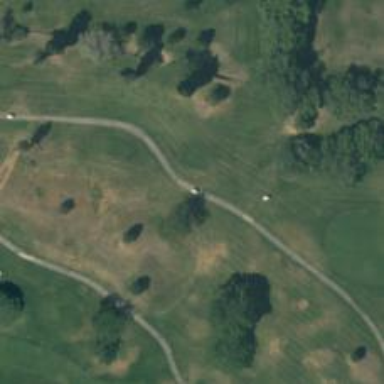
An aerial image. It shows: Path designated for golf carts.